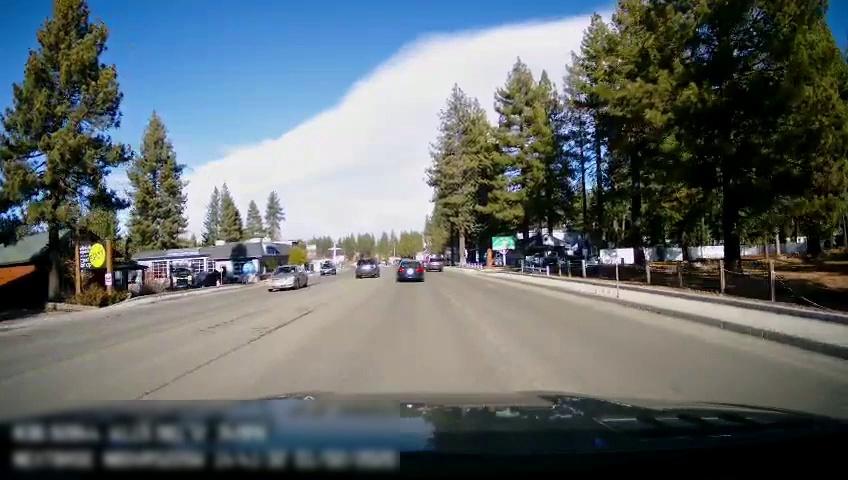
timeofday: Day
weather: Sunny
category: Drivable Space
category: Vehicles | SUV
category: Vehicles | Car
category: Vehicles | SUV
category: Vehicles | Car
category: Vehicles | SUV
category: Lanes | Opposite Lane
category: Lanes | Current Lane
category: Traffic | Signs